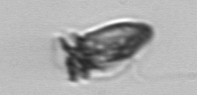
Label: Dinophysis_acuminata